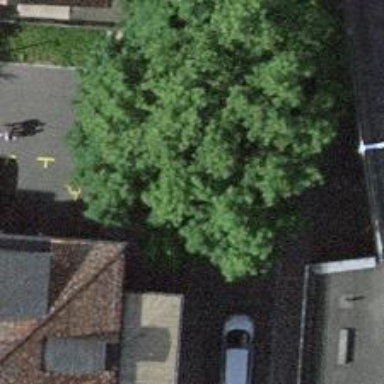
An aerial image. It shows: Bollard.